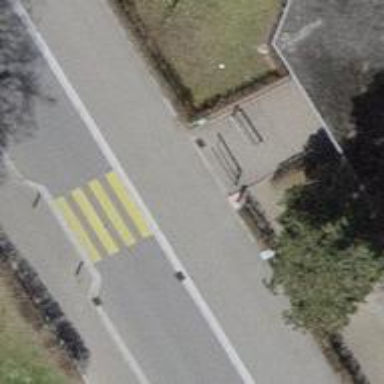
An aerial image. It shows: Swing gate barrier.